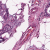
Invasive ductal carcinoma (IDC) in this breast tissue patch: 1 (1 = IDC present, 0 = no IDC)